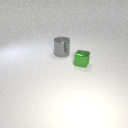
large gray metal cylinder to the left of small green metal cube